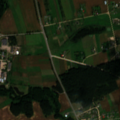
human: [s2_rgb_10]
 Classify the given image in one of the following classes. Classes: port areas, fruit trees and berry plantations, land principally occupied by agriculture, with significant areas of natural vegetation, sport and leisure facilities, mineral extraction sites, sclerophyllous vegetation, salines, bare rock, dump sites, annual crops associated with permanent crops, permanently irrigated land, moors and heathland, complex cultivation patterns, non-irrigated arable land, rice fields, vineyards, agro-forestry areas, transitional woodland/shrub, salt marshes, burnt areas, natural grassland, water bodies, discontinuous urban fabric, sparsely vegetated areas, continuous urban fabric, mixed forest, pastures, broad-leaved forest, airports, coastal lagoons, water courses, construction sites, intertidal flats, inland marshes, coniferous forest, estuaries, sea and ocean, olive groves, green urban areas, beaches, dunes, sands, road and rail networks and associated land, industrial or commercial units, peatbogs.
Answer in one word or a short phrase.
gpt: discontinuous urban fabric, non-irrigated arable land, complex cultivation patterns, land principally occupied by agriculture, with significant areas of natural vegetation, coniferous forest